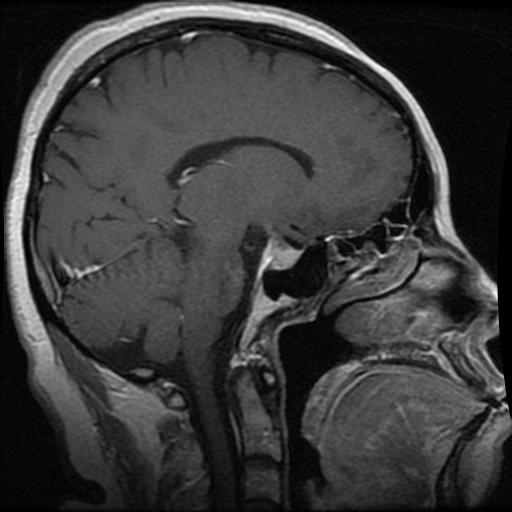
Label: pituitary